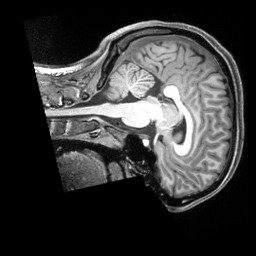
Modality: T1w
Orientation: sagittal
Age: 25
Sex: female
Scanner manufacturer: siemens
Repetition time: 2.3 s
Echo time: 0.00229 s